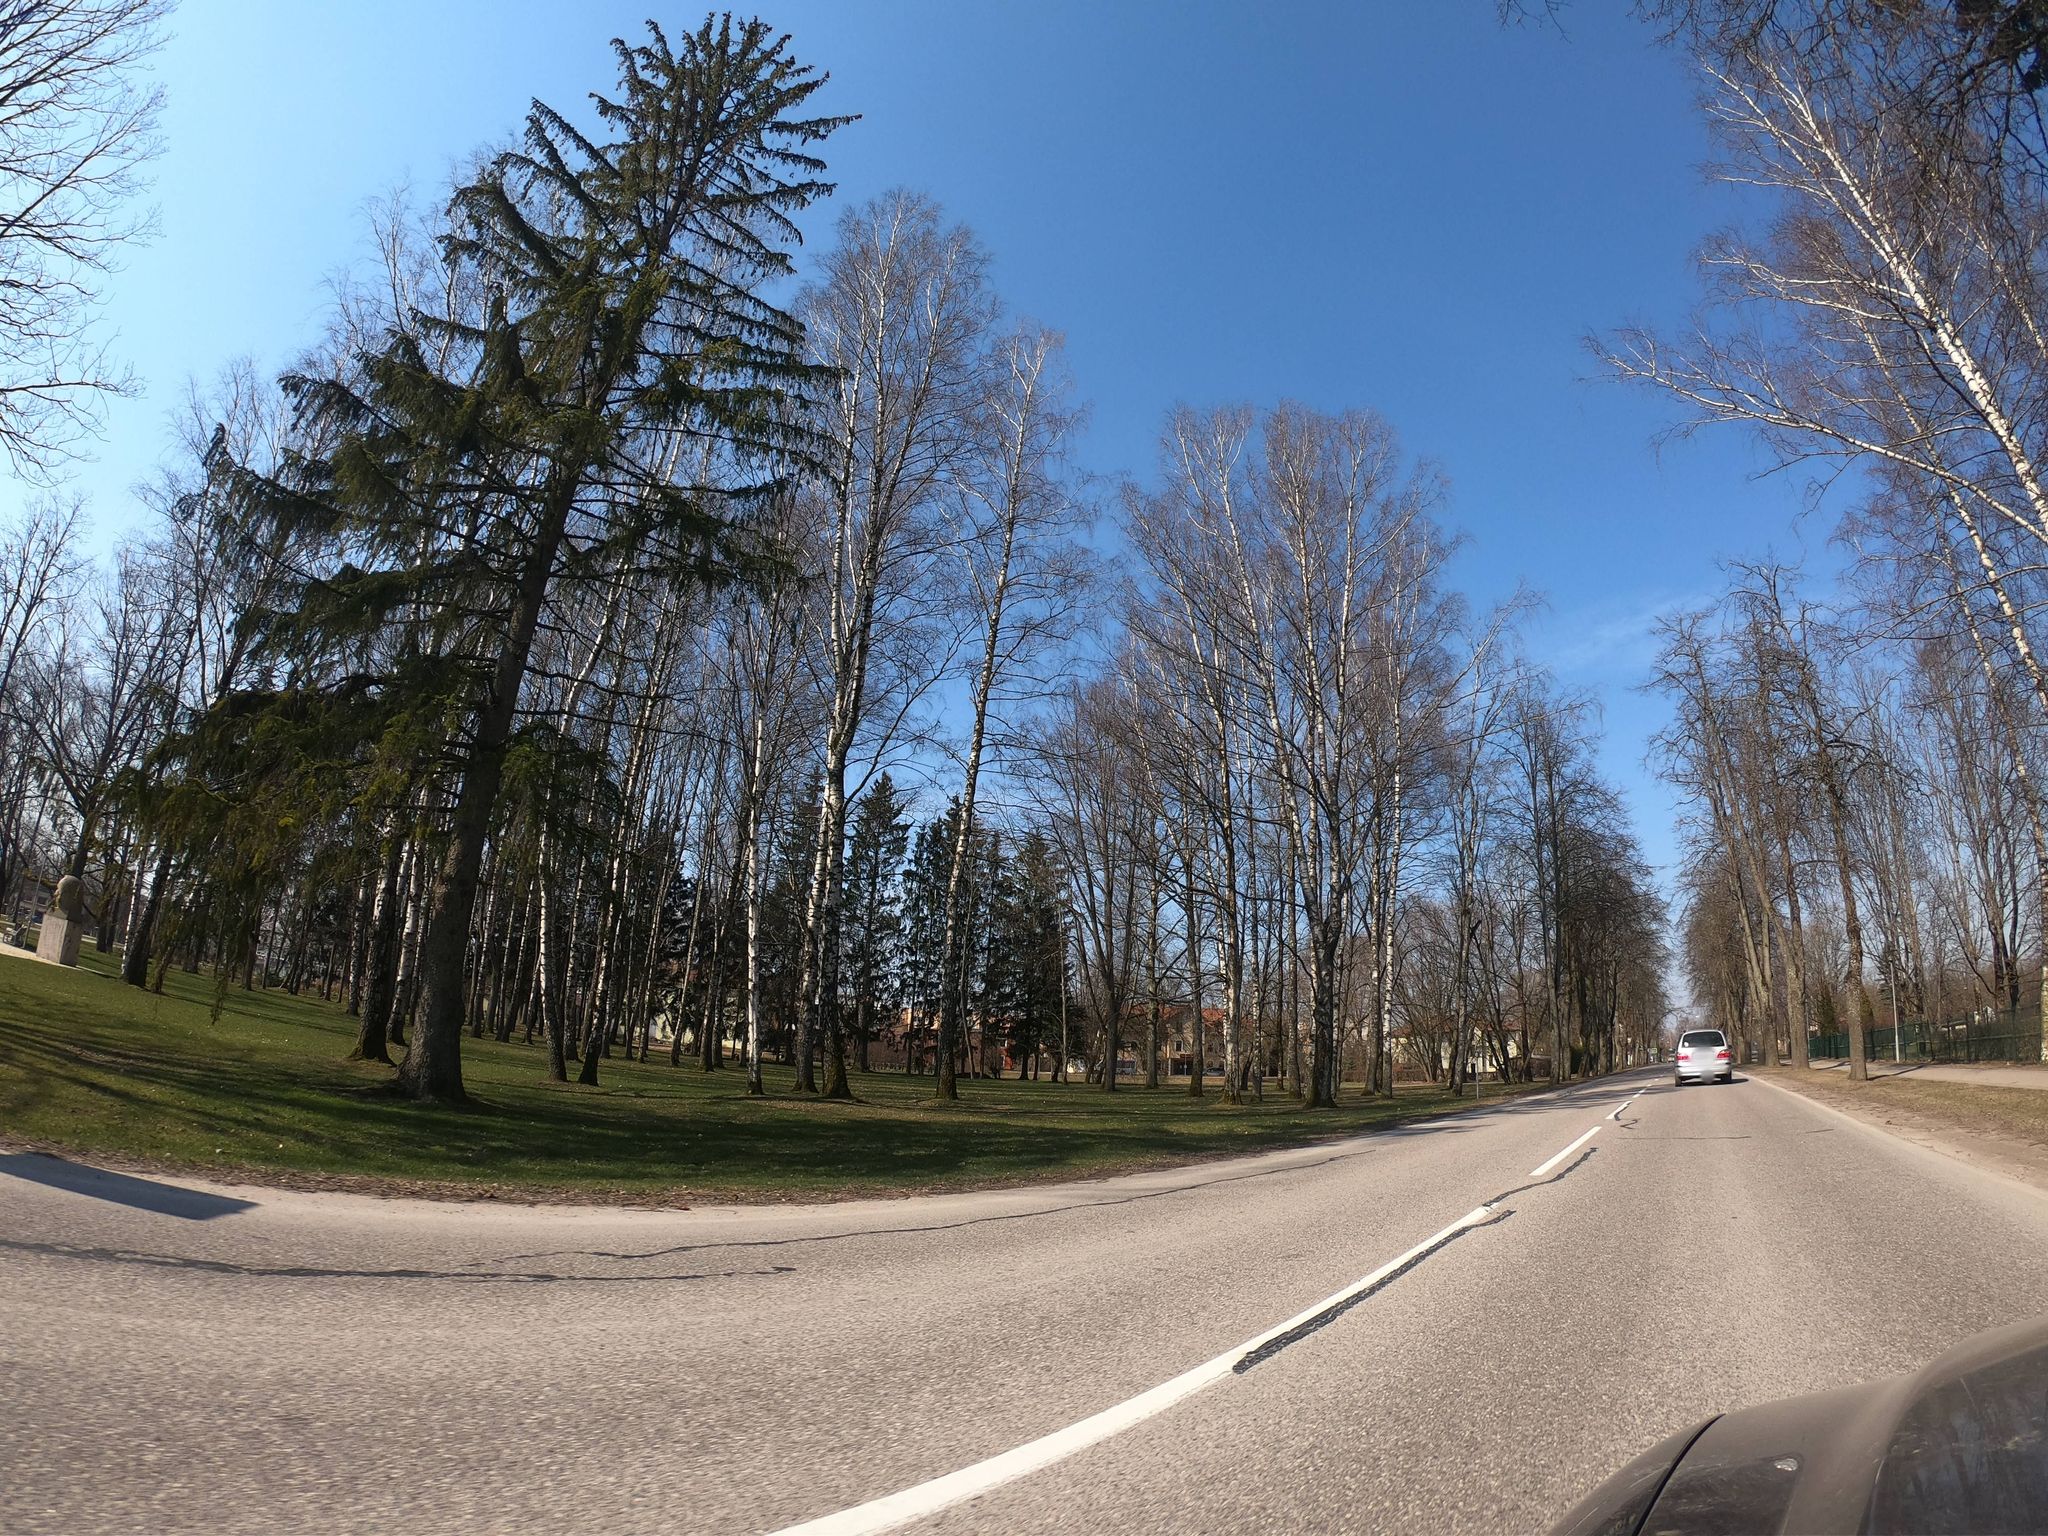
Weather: clear
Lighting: day
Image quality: good
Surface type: driving surface
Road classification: primary
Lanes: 2.0
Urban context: rural cluster
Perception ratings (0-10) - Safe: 7.08, Lively: 8.19, Beautiful: 9.2, Boring: 5.67, Depressing: 2.5, Wealthy: 3.18